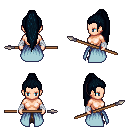
a pixel art fantasy rpg character, female body template, human, light skin, overskirt, robe skirt, raven extra-long topknot hairstyle, white cloth bandages, spear, four views (front, back, left, right), 2x2 character sprite sheet, small pixel art, hard edges, no anti-aliasing